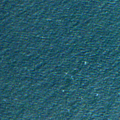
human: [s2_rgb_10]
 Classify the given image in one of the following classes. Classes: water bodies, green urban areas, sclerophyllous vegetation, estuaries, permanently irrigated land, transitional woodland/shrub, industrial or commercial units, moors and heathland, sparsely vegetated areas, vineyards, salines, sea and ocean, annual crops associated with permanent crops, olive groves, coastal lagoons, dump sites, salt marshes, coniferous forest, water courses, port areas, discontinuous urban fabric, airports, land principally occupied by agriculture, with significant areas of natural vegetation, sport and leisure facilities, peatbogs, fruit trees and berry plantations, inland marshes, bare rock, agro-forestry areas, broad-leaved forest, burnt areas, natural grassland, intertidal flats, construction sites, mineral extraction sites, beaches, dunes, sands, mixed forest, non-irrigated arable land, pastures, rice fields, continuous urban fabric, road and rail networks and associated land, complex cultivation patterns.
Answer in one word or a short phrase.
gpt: sea and ocean